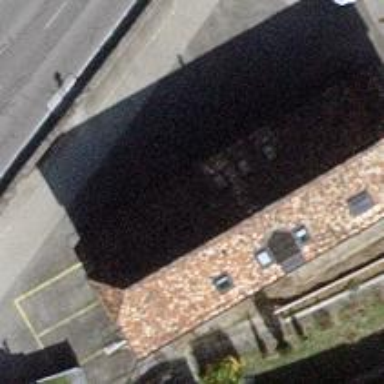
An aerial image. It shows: Beauty shop.